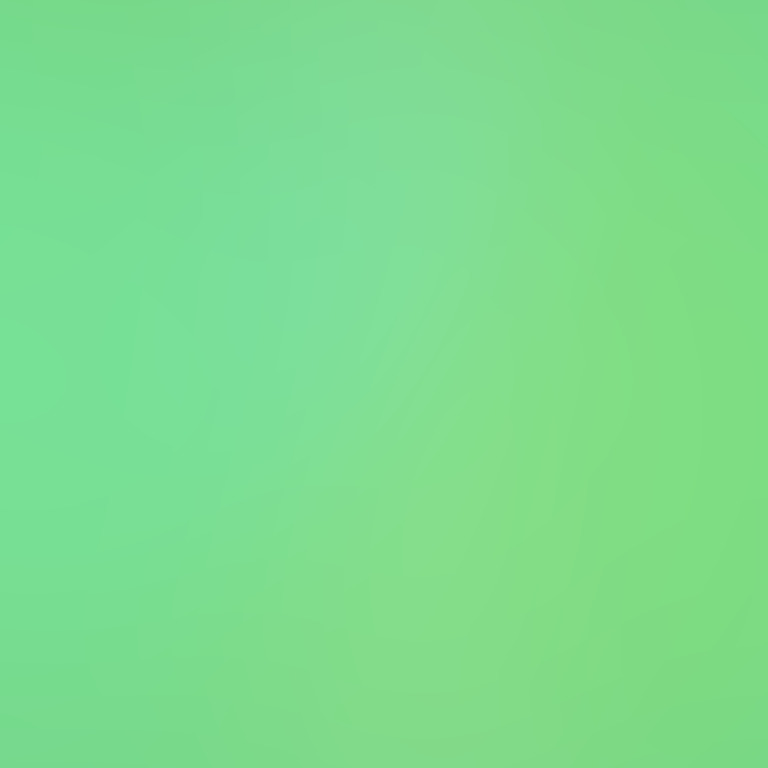
Abstract light effect, smooth gradient from soft green to light green, calm atmosphere, diffuse light, no room, no furniture, no objects.